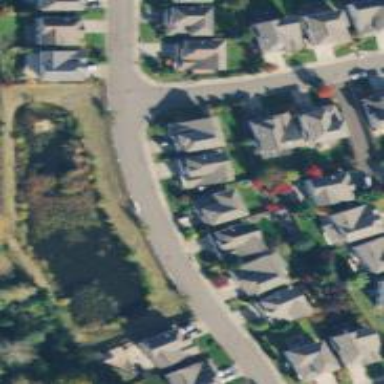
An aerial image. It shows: Residential road with asphalt surface. Sidewalk is present on the left side.